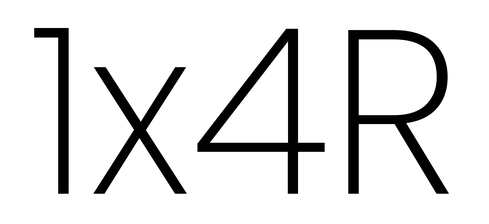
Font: Poppins-ExtraLight